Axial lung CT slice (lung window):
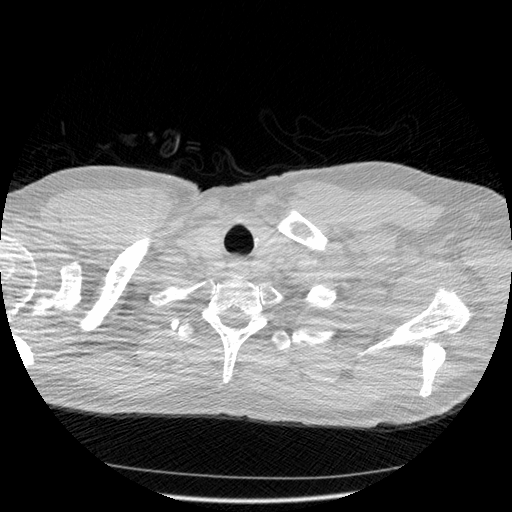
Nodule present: no